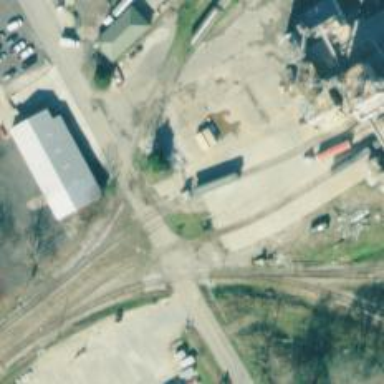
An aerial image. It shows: Rail spur service.